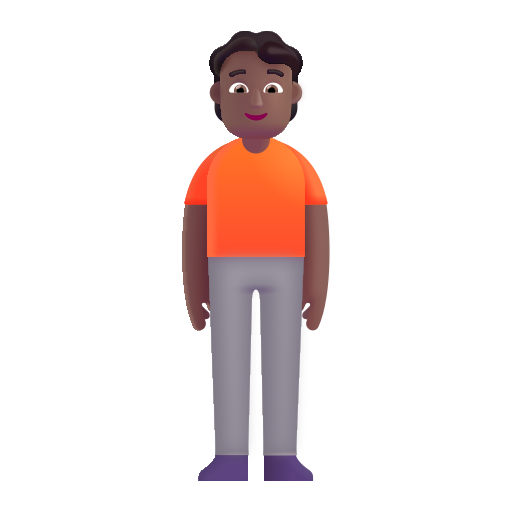
person standing color  dark